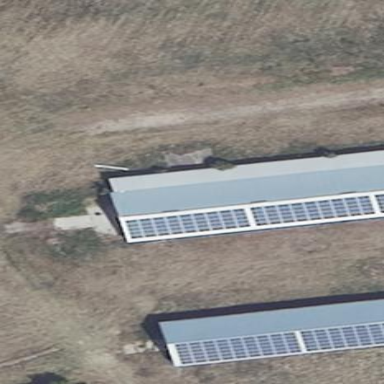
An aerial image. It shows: Gabled grey roof on farm auxiliary building. The roof is oriented along the length of the structure.